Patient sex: M
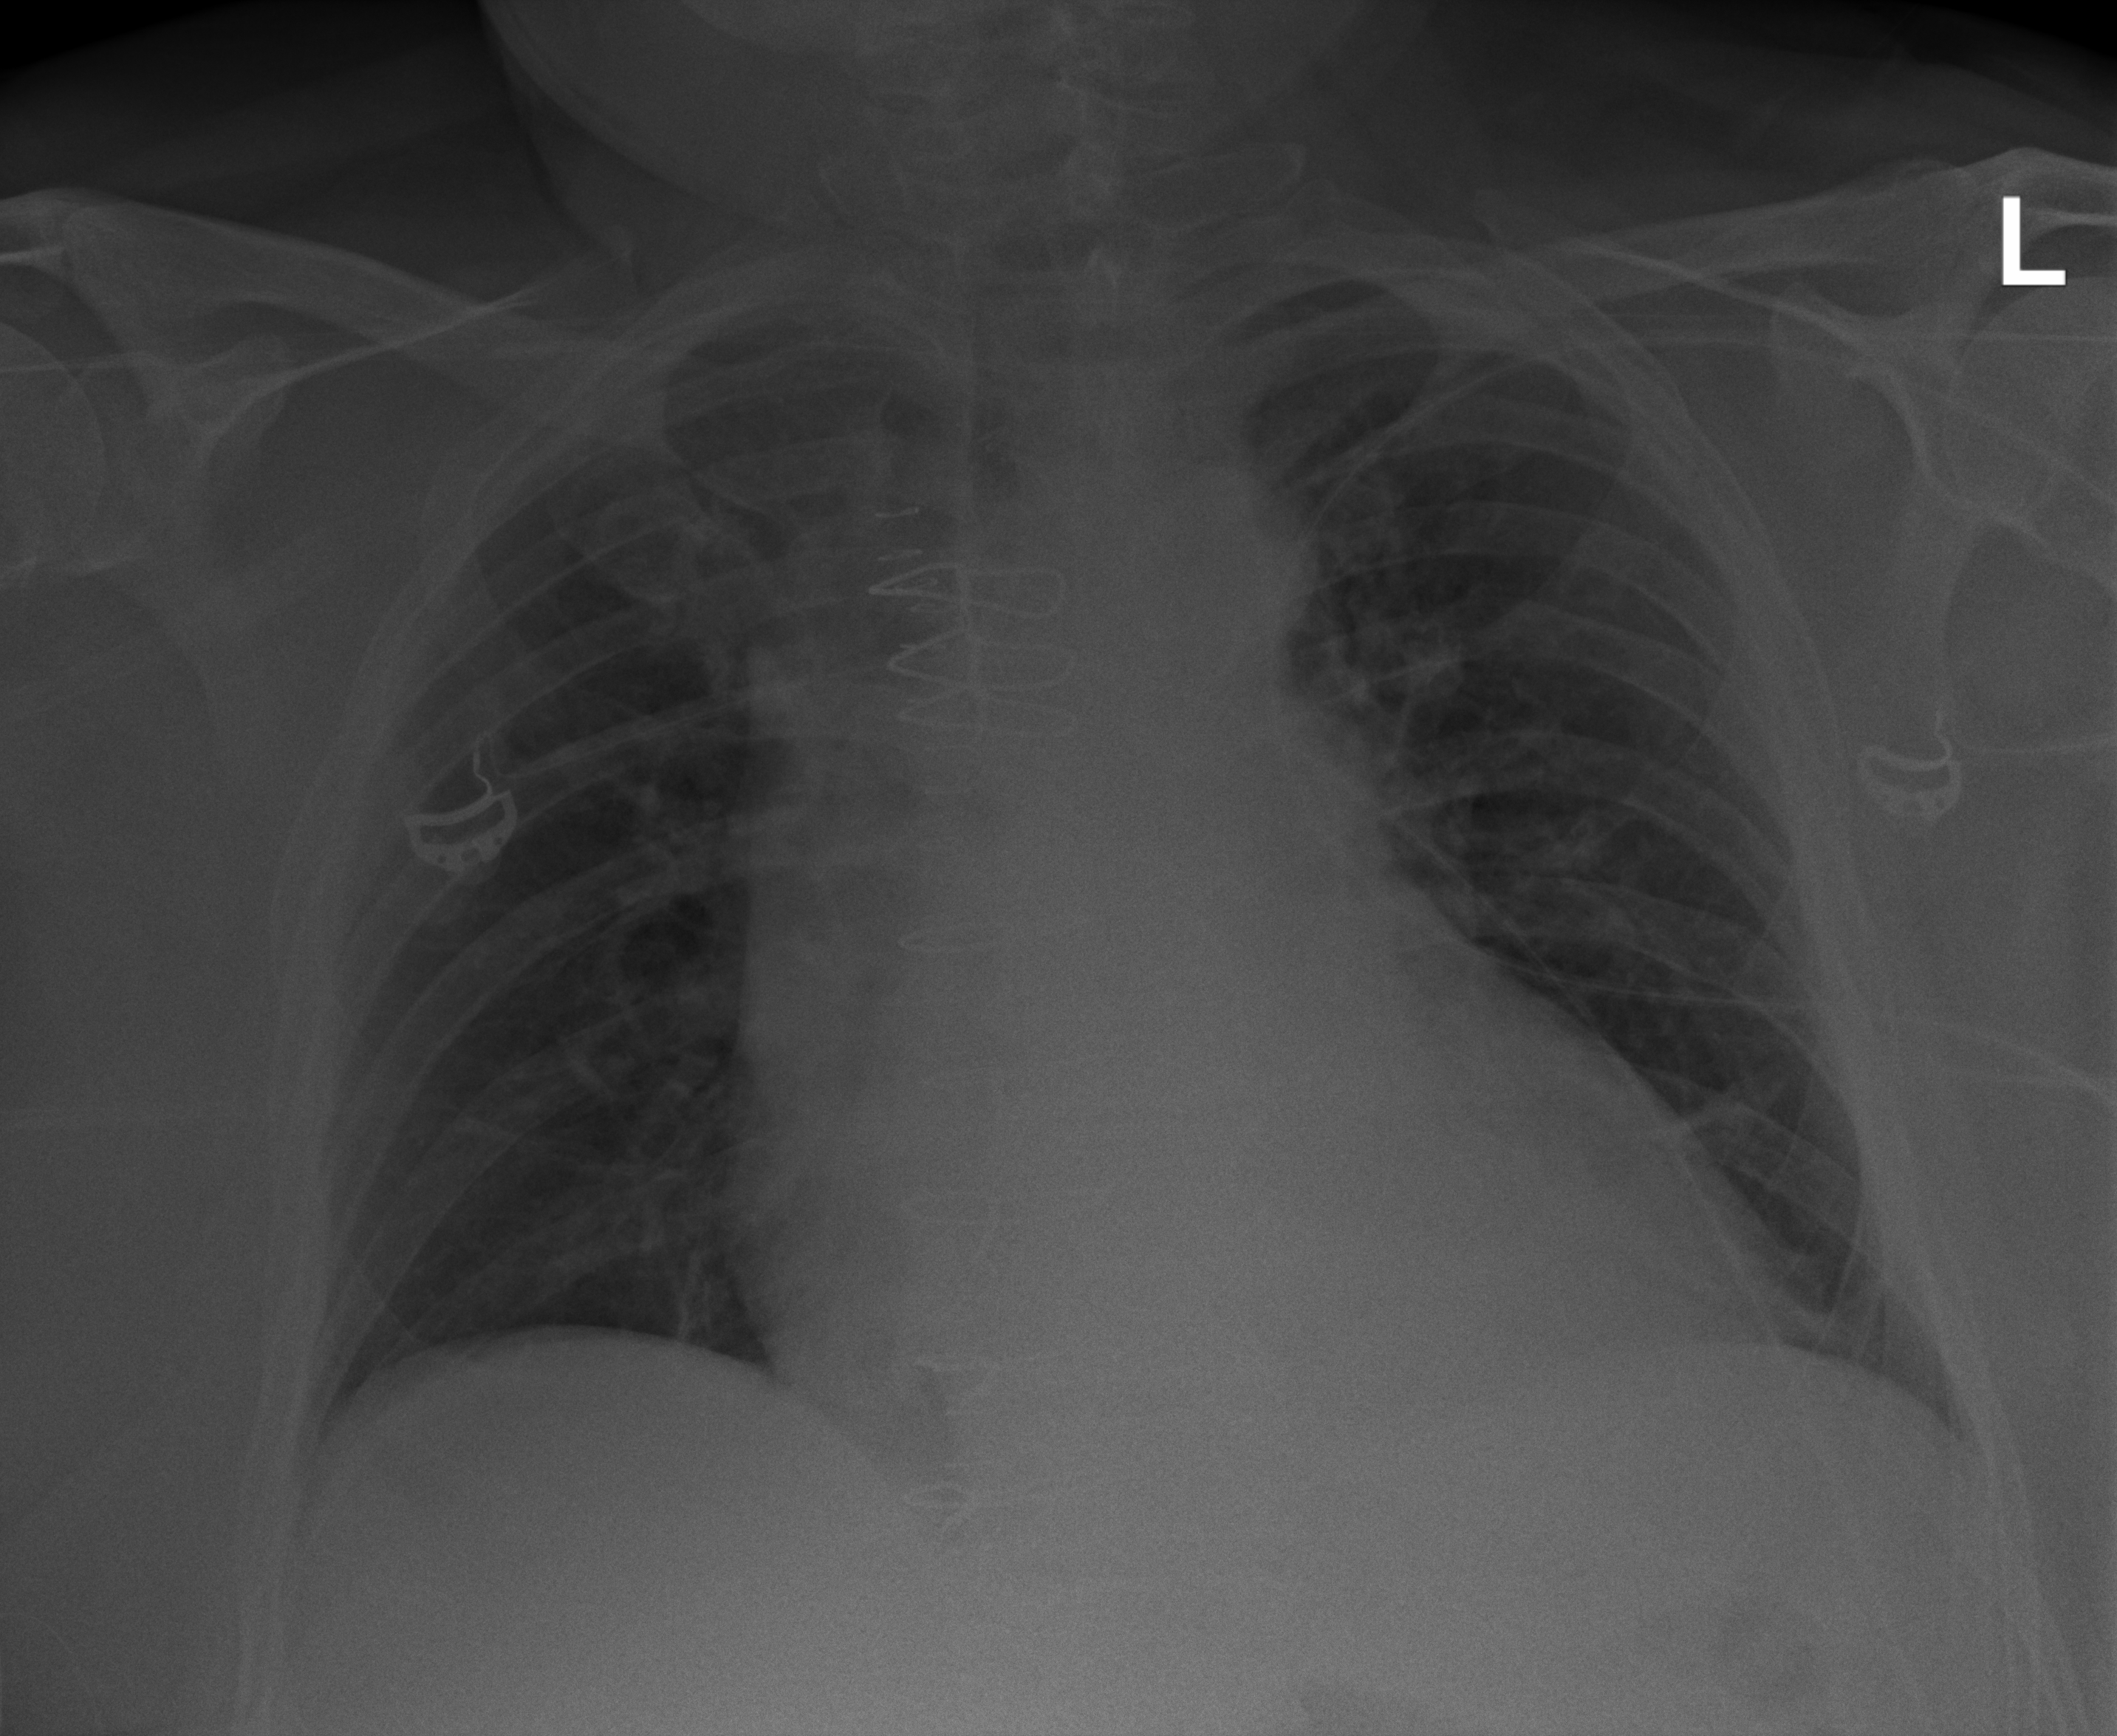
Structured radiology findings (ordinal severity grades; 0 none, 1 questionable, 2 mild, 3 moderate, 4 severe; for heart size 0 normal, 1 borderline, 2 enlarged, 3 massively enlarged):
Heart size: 2
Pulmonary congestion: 0
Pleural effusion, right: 0
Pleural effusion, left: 0
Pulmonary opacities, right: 0
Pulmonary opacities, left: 0
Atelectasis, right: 2
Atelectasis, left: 2